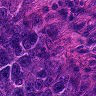
Metastatic tissue present: yes